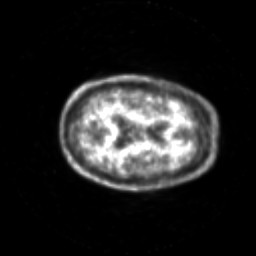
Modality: PET
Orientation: axial
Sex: male
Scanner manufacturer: siemens